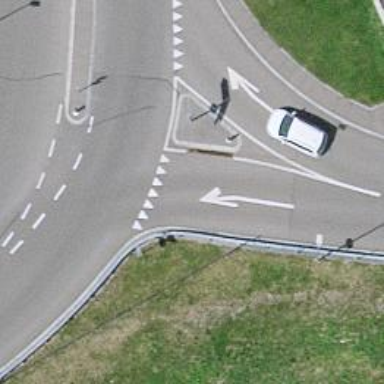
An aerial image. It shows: Road with "give way" sign.